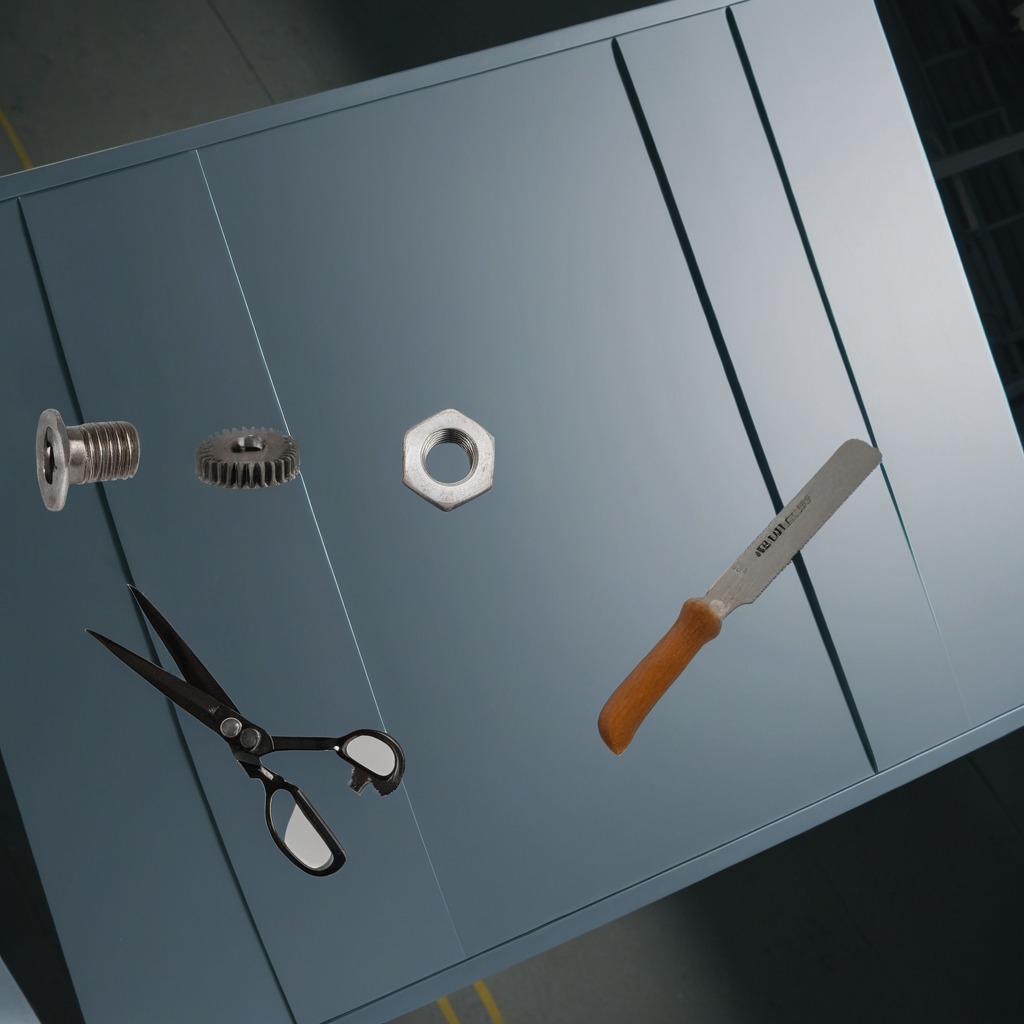
A steel gear with teeth, a metal machine screw, a handheld metal saw, a metal nut, and a pair of scissors are lying on the toolbox surface in an airplane hangar workshop.